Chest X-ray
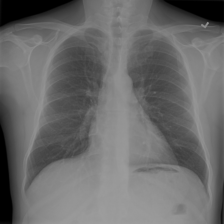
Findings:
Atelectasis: negative
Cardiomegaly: negative
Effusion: negative
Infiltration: positive
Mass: negative
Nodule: negative
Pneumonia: negative
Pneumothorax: negative
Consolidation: negative
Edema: negative
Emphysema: negative
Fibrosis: negative
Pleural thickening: negative
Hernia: negative